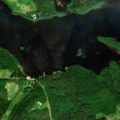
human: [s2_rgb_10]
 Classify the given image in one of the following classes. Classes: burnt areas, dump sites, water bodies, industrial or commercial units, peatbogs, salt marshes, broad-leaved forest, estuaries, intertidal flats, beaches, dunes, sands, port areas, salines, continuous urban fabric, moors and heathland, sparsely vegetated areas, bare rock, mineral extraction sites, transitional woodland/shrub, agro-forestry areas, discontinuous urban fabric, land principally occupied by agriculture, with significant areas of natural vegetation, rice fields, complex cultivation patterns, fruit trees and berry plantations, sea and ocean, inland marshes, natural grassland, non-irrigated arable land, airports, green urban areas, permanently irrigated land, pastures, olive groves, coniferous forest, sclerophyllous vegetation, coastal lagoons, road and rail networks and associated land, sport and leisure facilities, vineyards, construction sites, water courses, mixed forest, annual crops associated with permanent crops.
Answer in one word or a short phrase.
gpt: mixed forest, water bodies